Field crop: maize
Growth stage: 2
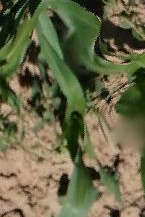
Species: maize